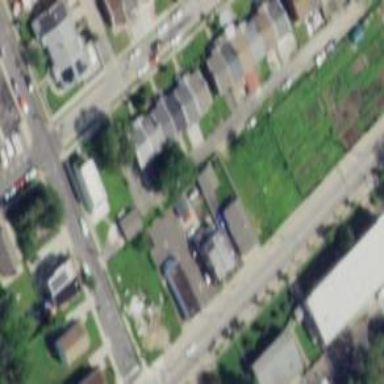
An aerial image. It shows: Alley classified as service road.